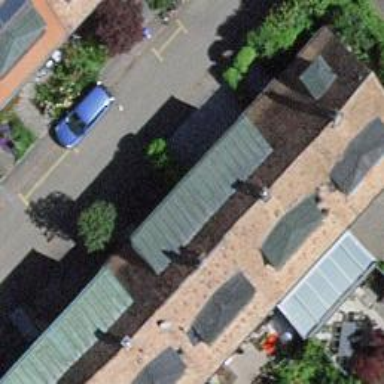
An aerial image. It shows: Terrace building.